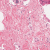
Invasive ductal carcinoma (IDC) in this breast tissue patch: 0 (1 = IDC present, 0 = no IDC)